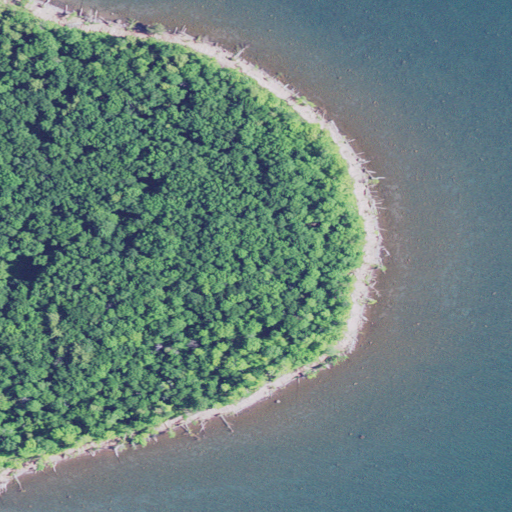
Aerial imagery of cape in Wisconsin named Amnicon Point containing mixed forest, open water, deciduous forest, and barren land